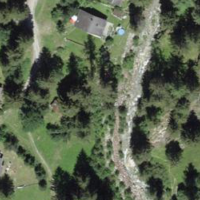
EUNIS habitat code: 55
Species observed at this site:
Ptyonoprogne rupestris
Centaurea scabiosa